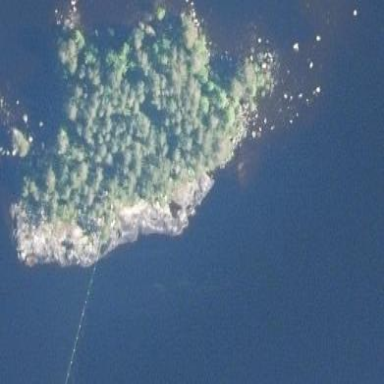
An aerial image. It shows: Image showing island.